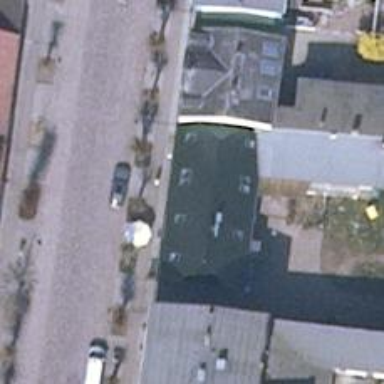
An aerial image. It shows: Restaurant.